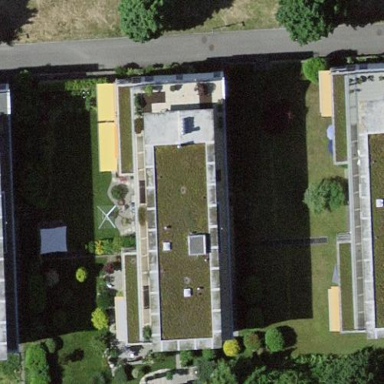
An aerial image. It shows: Apartment building with flat roof.